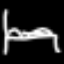
Label: bed